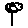
Label: flower